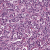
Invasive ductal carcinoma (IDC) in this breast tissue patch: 1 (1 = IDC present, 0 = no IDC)